Question: I am working with Alfresco as Back-end and in alfresco some task done by executing workflow.Now my problem is
Following picture describes my problem :
I reached below point but don't know what to do further ?

According to above picture
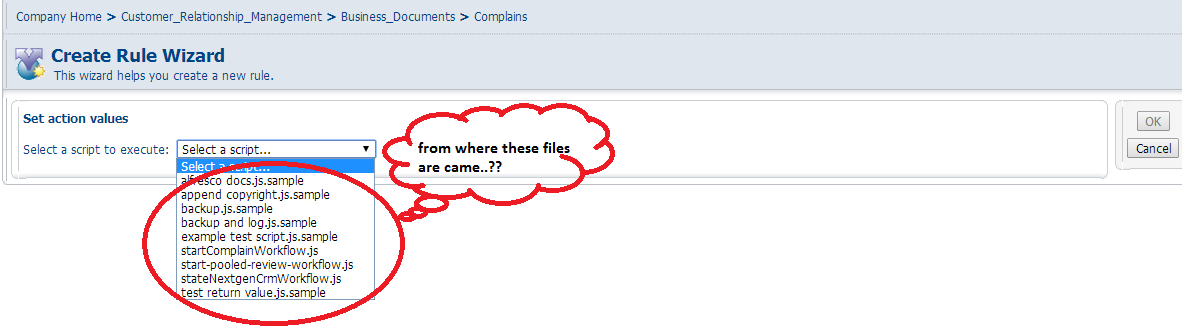
Answer: Login as admin in alfresco.
Navigate to
You will be able to see all these files.
If you upload any of your js file then it will be automatically pickedup and addedinto this list.